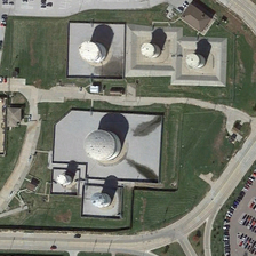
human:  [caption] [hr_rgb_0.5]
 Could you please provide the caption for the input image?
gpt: There are several parking spaces around several tanks.

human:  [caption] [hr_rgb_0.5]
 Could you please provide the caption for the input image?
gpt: Several tanks around several parking lots.

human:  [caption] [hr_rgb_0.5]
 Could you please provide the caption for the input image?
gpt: There are several parking lots around some tanks.

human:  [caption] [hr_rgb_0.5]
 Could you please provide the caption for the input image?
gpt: Several tanks were surrounded by several parking lots.

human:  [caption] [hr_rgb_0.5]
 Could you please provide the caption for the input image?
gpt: Several tanks were surrounded by the parking lot.